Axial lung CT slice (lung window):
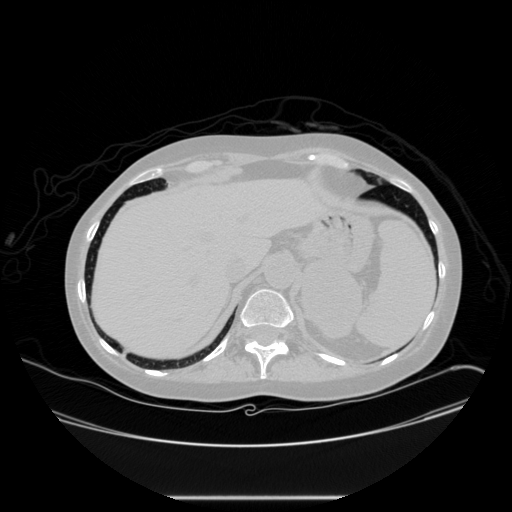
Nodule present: no